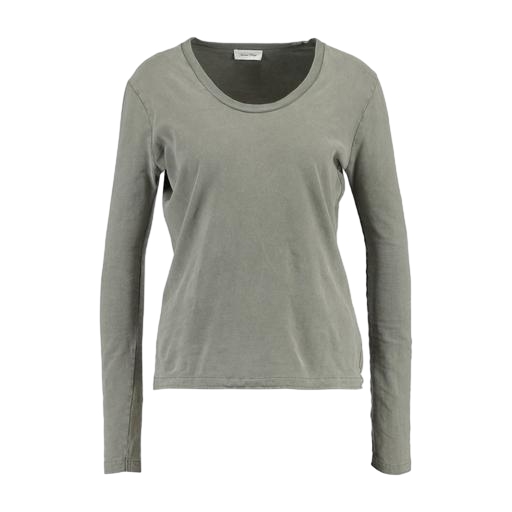
longsleeve t-shirt, long sleeve tee, long-sleeve t-shirt only macy, white background